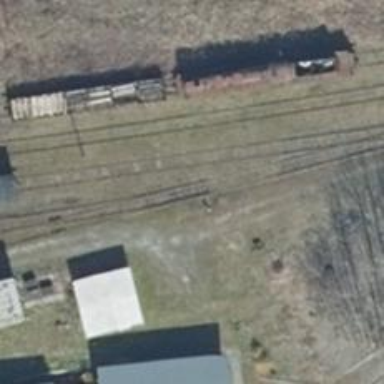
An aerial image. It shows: Railway switch.